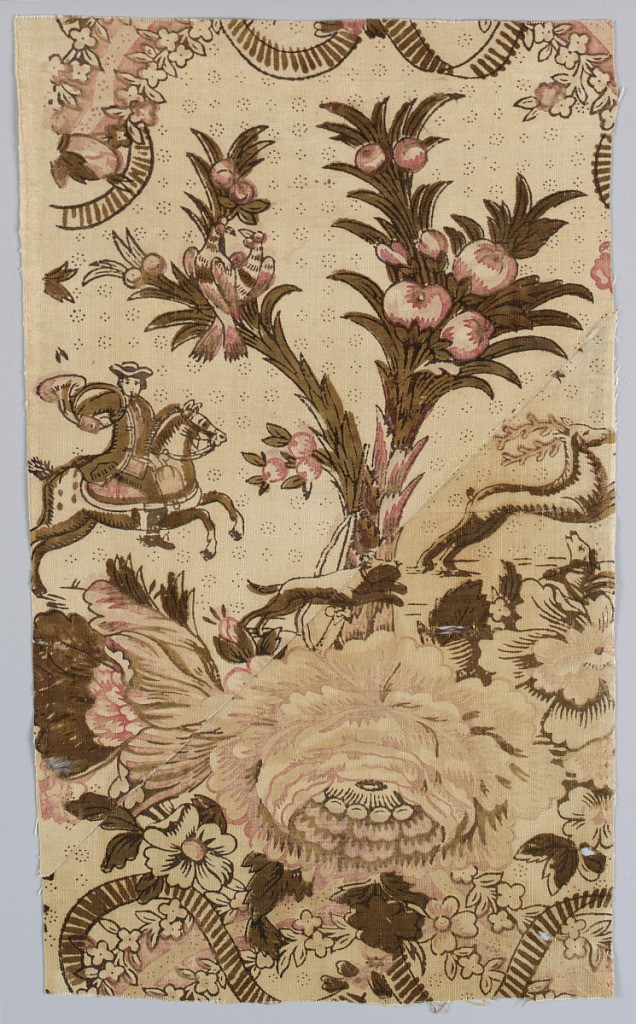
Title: Fragment
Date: ca. 1785
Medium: cotton Technique: block printed on plain weave
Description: Hunting scene with a man on horseback holding a horn to his mouth while a dog chases a stag. Design is dominated by large scale flowers, branches with birds and ribbons garlands with flowers. In shades of brown, black, pink and red.